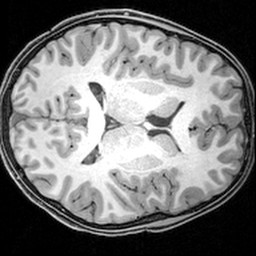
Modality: T1w
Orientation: axial
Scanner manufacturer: siemens
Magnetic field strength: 3 T
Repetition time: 1.9 s
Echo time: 0.00397 s